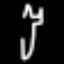
Label: fork